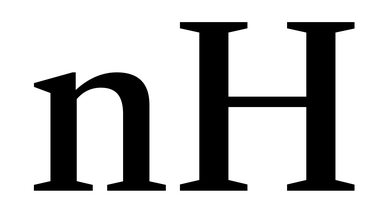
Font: LibreCaslonText_Medium